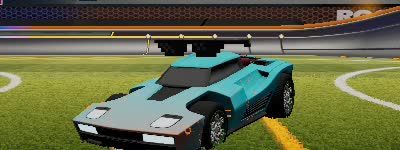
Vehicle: breakout